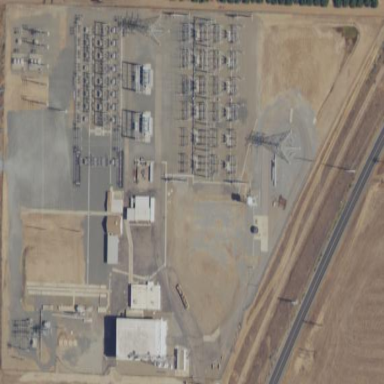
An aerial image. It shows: Outdoor substation at the transmission level.